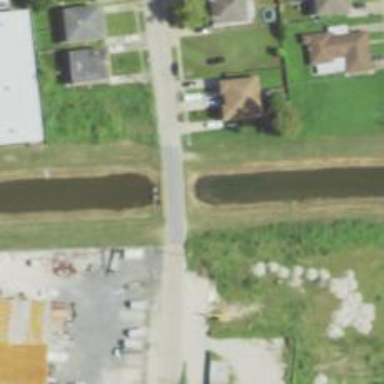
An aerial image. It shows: Culvert tunnel under canal.